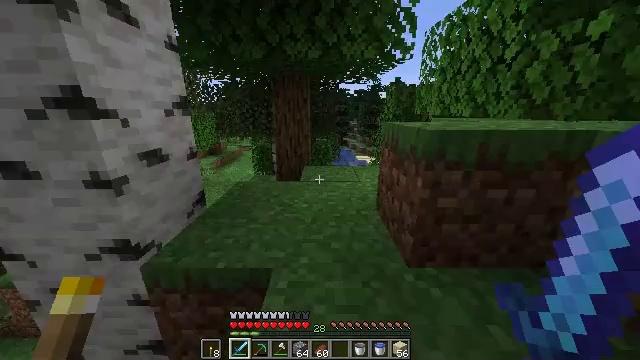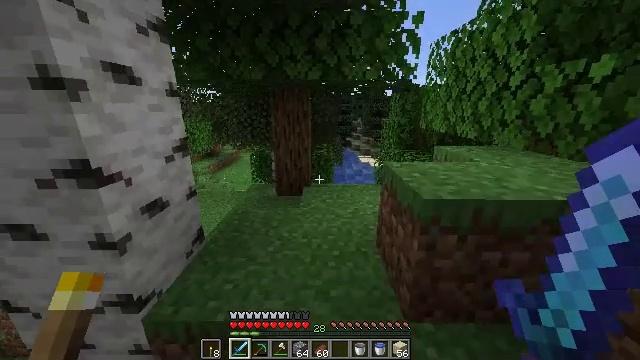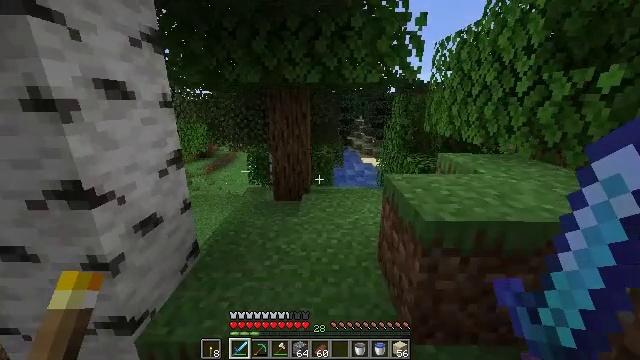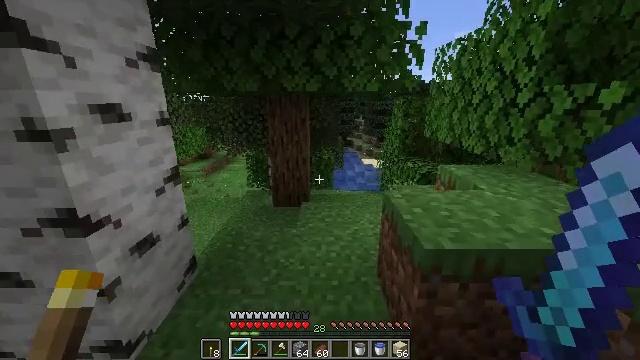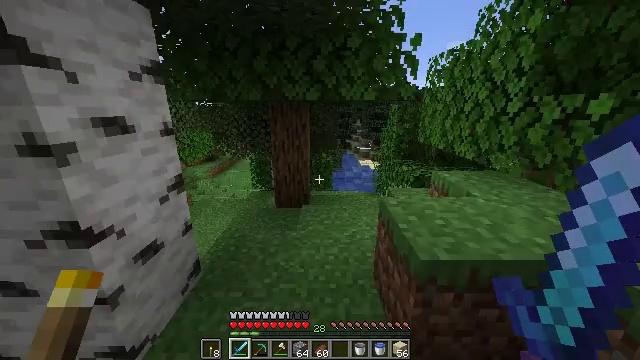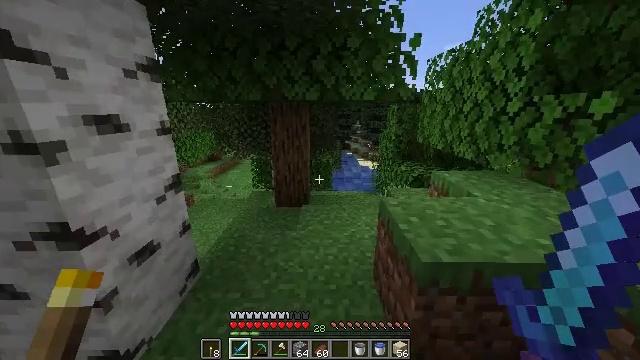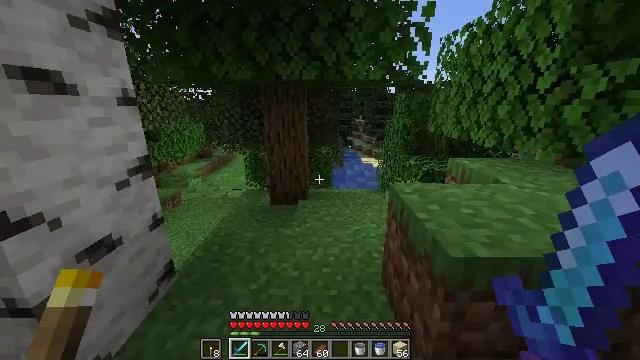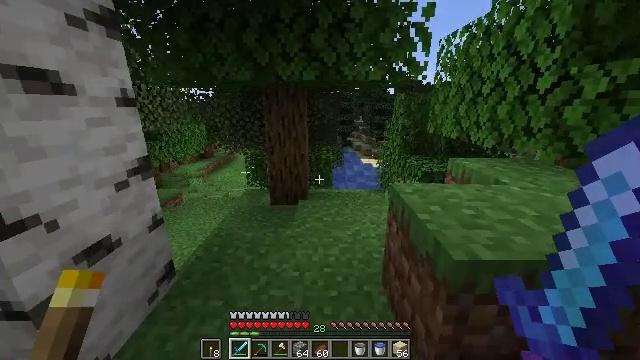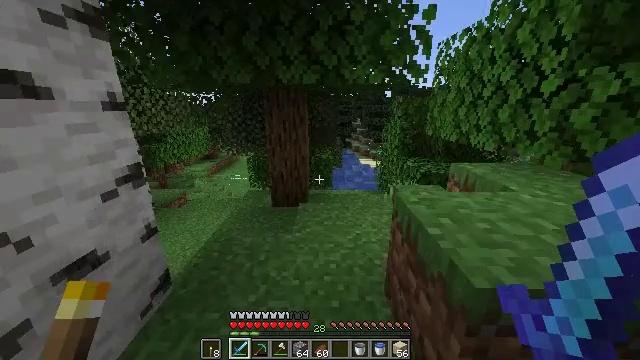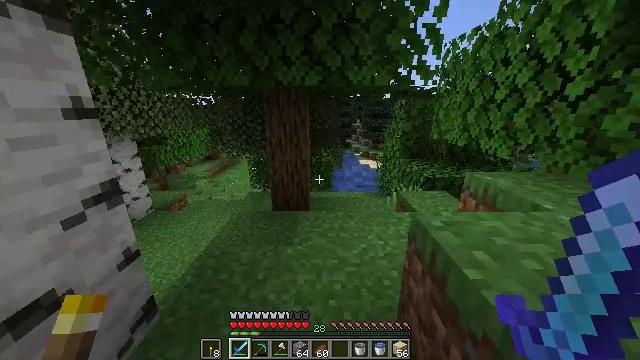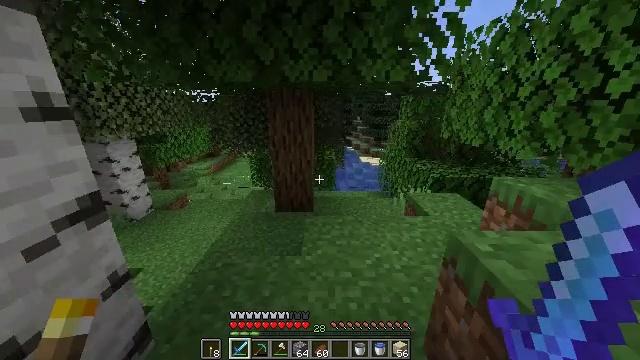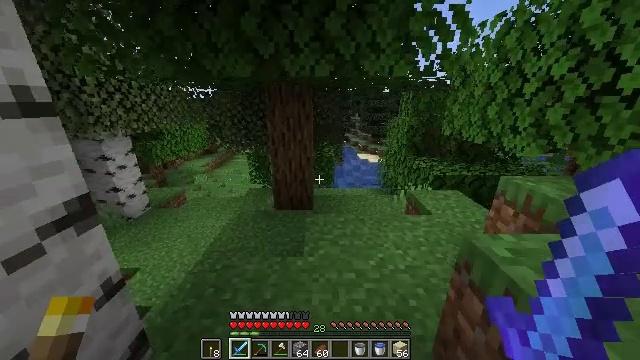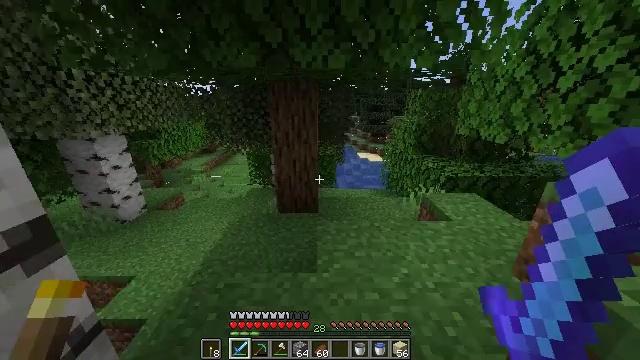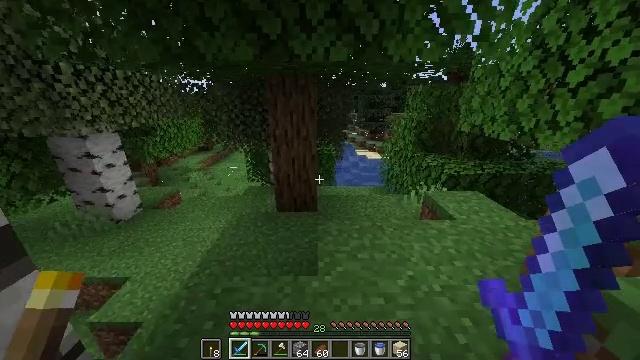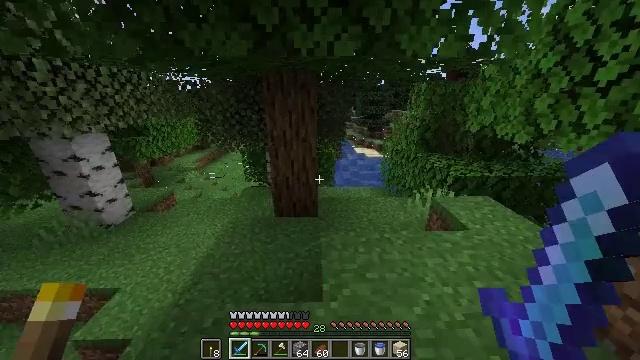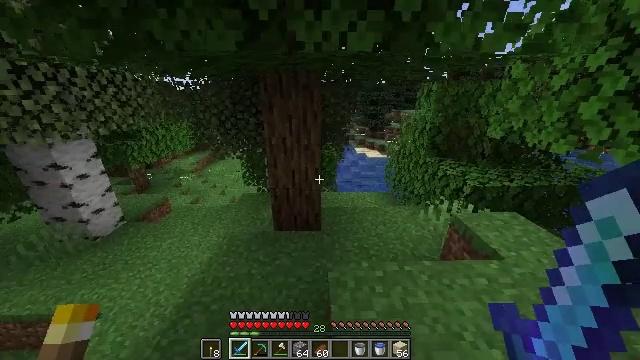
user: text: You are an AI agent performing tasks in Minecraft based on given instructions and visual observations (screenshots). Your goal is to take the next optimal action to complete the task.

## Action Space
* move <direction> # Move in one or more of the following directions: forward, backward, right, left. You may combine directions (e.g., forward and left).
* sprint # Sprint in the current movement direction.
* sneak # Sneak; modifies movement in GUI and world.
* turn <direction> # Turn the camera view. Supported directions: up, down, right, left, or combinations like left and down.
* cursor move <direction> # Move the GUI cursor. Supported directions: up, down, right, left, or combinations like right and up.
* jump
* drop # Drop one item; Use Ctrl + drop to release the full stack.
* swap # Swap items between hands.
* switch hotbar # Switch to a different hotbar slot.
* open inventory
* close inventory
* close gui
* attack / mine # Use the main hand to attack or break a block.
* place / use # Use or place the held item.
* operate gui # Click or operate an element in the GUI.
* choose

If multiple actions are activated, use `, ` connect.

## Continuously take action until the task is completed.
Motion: motion action
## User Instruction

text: Mine the sugar cane near rivers.
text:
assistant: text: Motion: move forward, sprint, jump
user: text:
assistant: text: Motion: move forward, sprint, jump
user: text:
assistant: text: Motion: move forward, sprint, jump
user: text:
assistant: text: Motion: move forward, sprint
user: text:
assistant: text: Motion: move forward, sprint
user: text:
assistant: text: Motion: move forward, sprint
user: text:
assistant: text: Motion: move forward, sprint
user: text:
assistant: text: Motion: move forward, sprint
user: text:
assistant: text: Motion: move forward and move left, sprint
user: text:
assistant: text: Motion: move forward and move left, sprint
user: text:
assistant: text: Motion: move forward and move left, sprint
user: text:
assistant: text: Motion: move forward, sprint
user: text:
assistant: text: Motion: move forward, sprint
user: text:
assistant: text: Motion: move forward, sprint
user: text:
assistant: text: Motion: move forward, sprint
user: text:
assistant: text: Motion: move forward, sprint
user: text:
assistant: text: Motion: move forward and move right, sprint
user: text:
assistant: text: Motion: move forward and move right, sprint
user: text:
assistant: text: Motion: move forward and move right, sprint
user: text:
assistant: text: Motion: move forward, sprint
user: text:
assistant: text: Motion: move forward, sprint
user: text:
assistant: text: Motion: move forward, sprint
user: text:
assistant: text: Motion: move forward, sprint
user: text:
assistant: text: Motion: move forward, sprint
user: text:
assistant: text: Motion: move forward, sprint
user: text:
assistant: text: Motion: move forward, sprint
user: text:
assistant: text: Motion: move forward, sprint
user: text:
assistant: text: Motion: move forward and move right, sprint
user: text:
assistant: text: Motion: move forward and move right, sprint
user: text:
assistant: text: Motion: move forward and move right, sprint